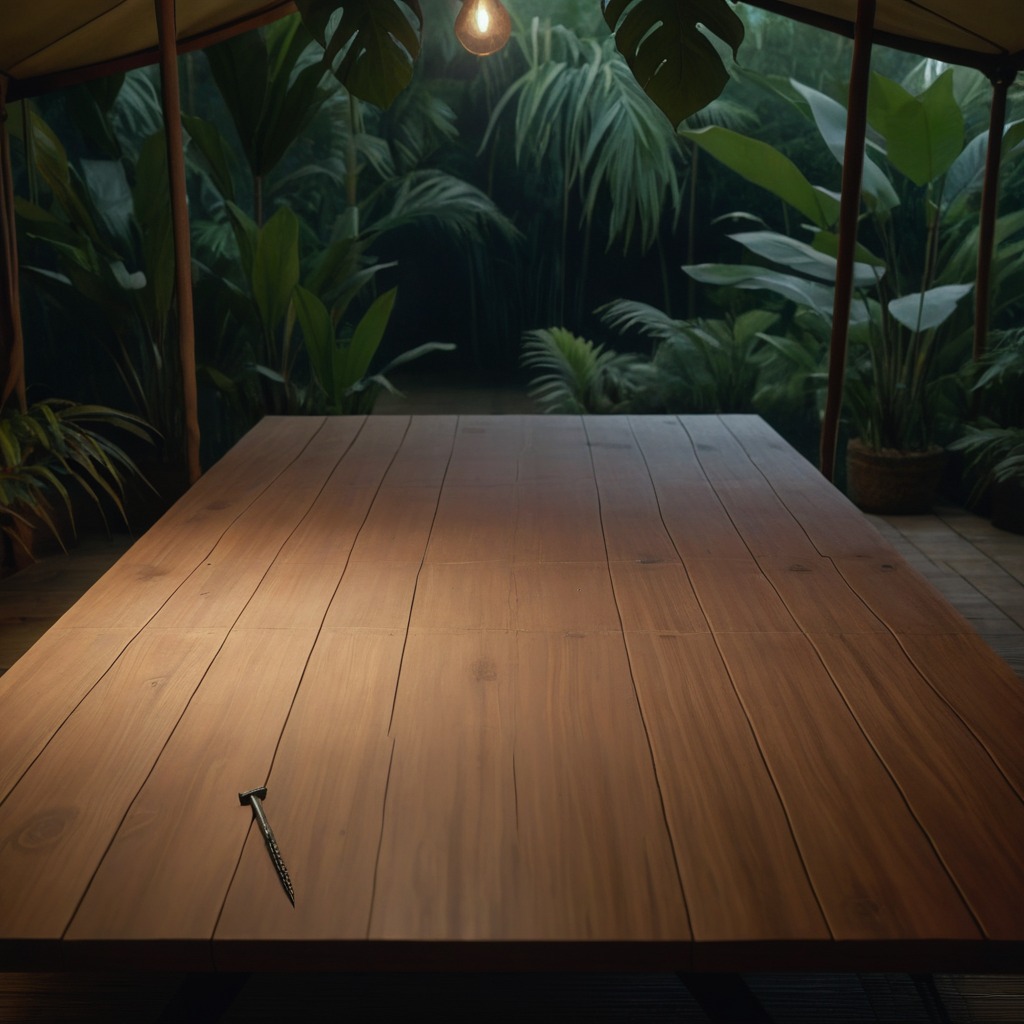
A nail is lying on the wooden table.